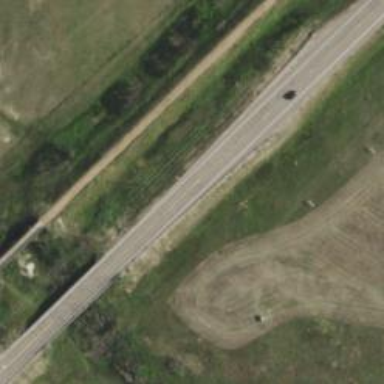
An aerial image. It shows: Bridge with asphalt surface for trunk highway. The track type is grade 1.